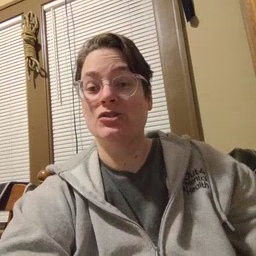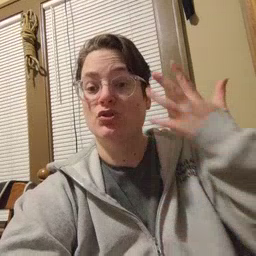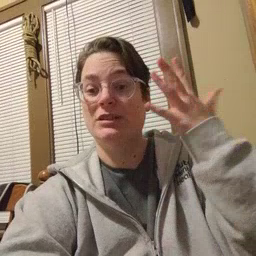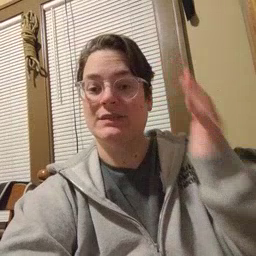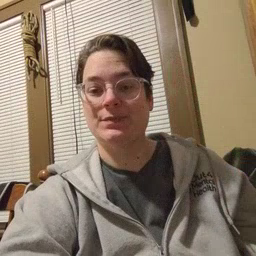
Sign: tree